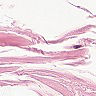
Metastatic tissue present: no